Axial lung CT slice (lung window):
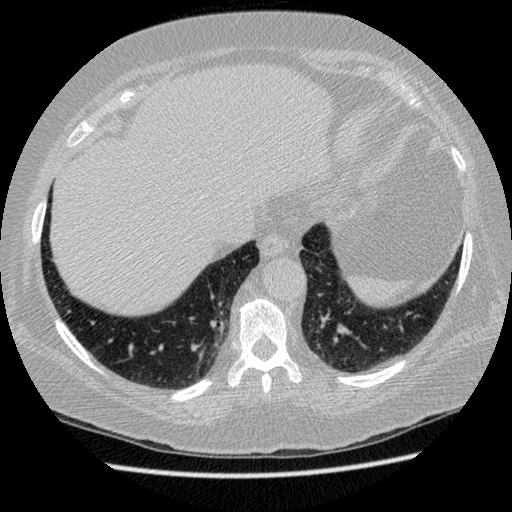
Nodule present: no